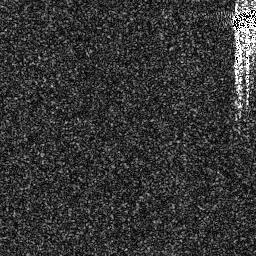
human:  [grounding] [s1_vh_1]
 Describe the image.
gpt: In the satellite image, there is  <ref>1 medium ship </ref> <box>[[89, 2, 99, 12, 0]]</box> located at top right.